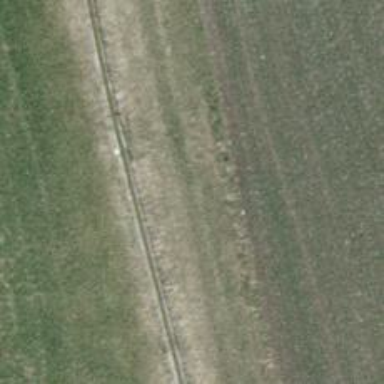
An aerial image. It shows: Track with grade 5 tracktype.